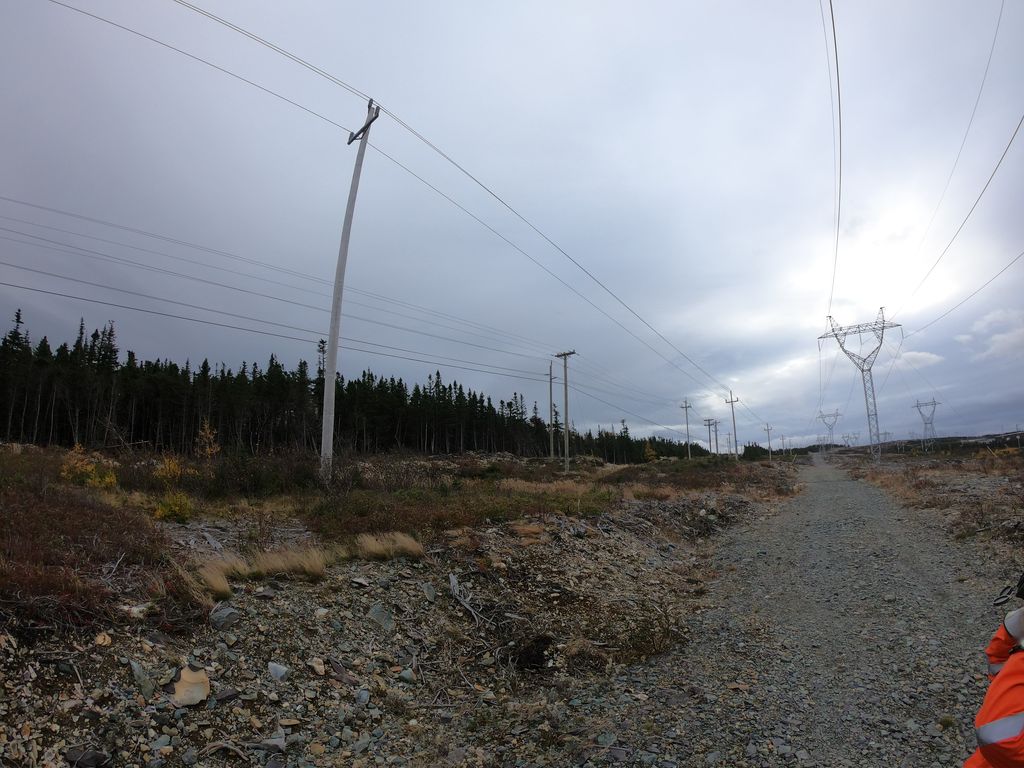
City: st_johns